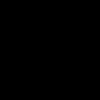
Label: not_dusty